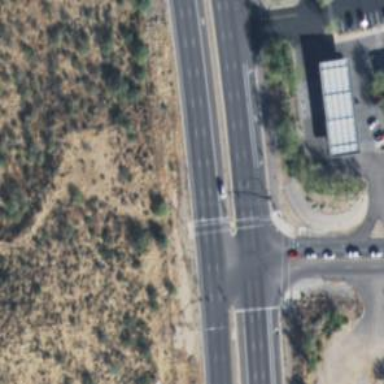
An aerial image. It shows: Marked crossing on the road.